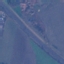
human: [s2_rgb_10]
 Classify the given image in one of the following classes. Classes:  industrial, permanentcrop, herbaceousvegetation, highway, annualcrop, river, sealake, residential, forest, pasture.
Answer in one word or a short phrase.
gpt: Highway